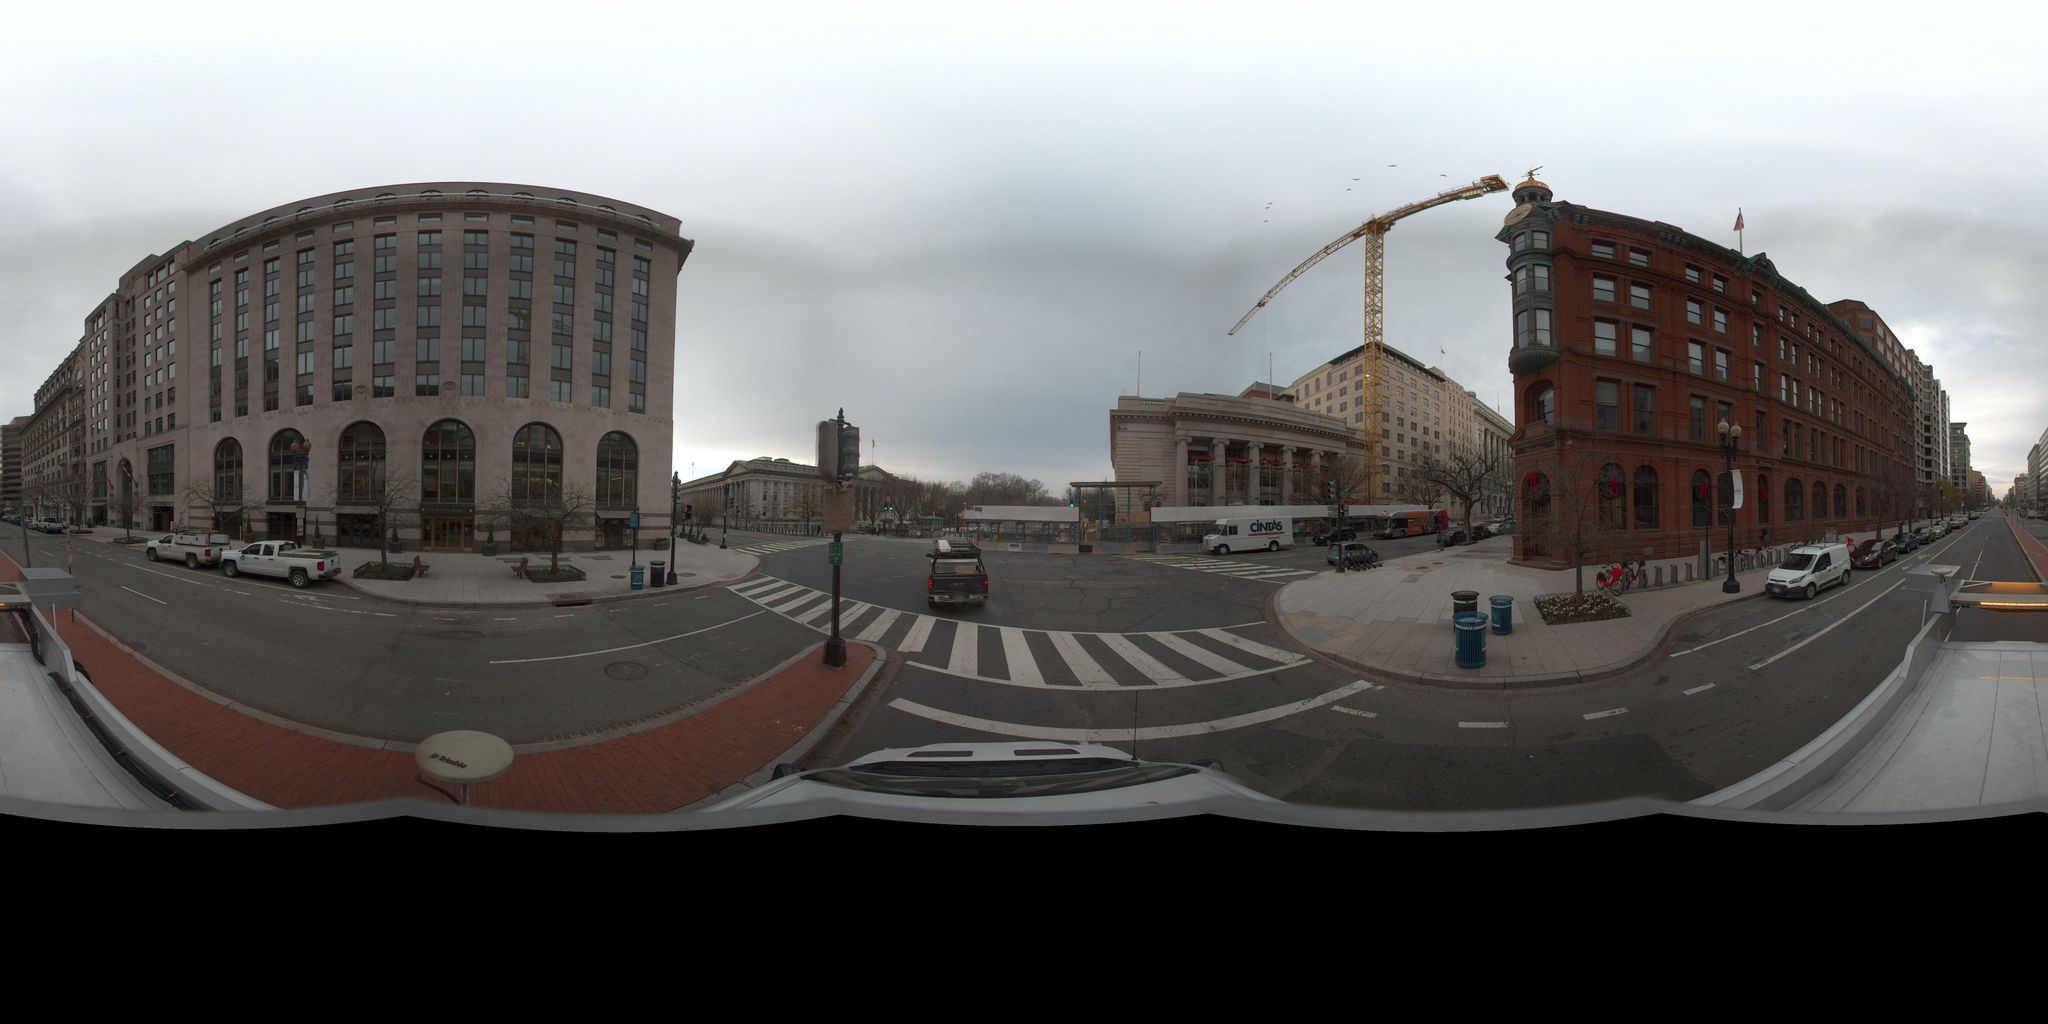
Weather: snowy
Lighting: day
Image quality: good
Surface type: cycling surface
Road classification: secondary
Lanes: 2
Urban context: urban centre
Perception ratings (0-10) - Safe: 1.67, Lively: 4.28, Beautiful: 1.61, Boring: 6.68, Depressing: 5.75, Wealthy: 2.38